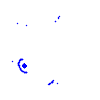
Particle: pion